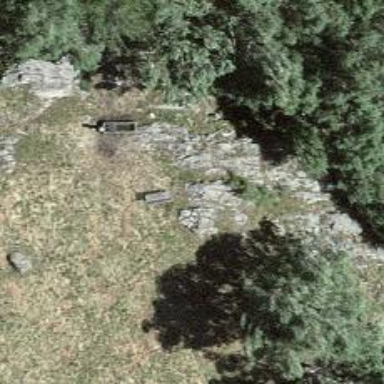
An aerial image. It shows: Bench.